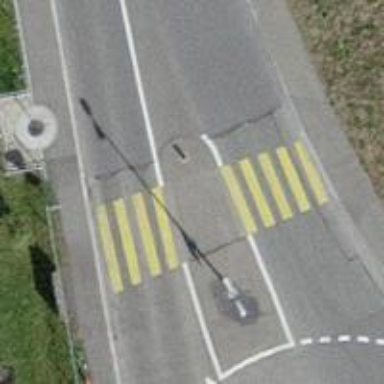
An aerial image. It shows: Zebra crossing on the road.